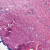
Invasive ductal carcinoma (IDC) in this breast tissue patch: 0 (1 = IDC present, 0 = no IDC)